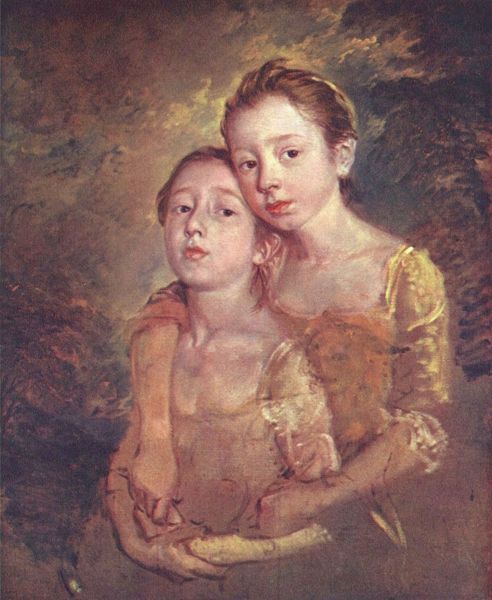
Titel: Porträt der Töchter des Malers mit einer Katze
Künstler: Thomas Gainsborough
Standort: London
Institution: National Gallery
Schlagwörter: dunkel, gemälde, haut, himmel, schatten, weiß, wolken, aquarell, bäume, frauen, gelb, mädchen, ocker, ausschnitt, braun, brust, damen, frisur, frisuren, grau, haar, handschuhe, hell, hintergrund, kleid, kleider, licht, mund, nase, orange, profil, schwarz, blick, dame, rot, wolke, beige, malerei, blond, gesichter, jung, arm, arme, augen, barock, blass, blicke, halten, inkarnat, ärmel, bildnis, hals, hände, portrait, porträt, auge, gold, haare, kind, dekollete, lippen, ohren, rosa, seide, traurig, wald, kinder, rund, bewegt, umarmung, umrisse, italien, zwei, schattierung, weis, gefaltet, münder, nasen, festhalten, junge, geschwister, schwestern, umarmen, doppelportrait, flammen, konturen, schwester, unvollendet, portät, bleich, zwei mädchen, töchter, gewölk, aneinander, geschossen, knder, umschlungen, zwillinge, decollete, goldgelb, ähnlichkeit, mangel, umarmumg, kleis, getrübt, mädchne, hände4, lipppen, schv, schwestr, anblickend, burschikos, mädchen portrait, geschwisterpaar, schattierug, burgikos, tiefe blicke